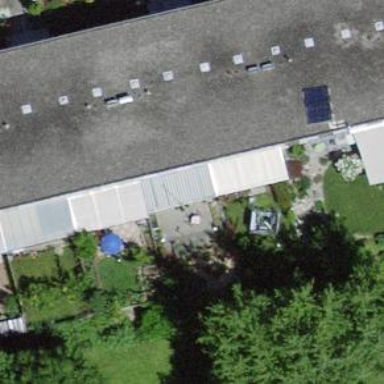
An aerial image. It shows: Flat roof terrace building.